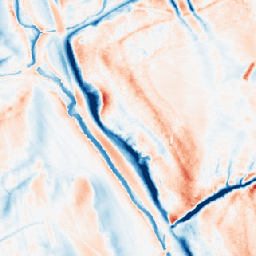
Category: classical
Decomposition family: gaussian_anisotropic
Decomposition parameters: sigma_x: 10
sigma_y: 2
Upsampling method: area
Upsampling parameters: scale: 8
Upsampling scale: 8